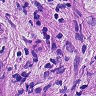
Metastatic tissue present: yes